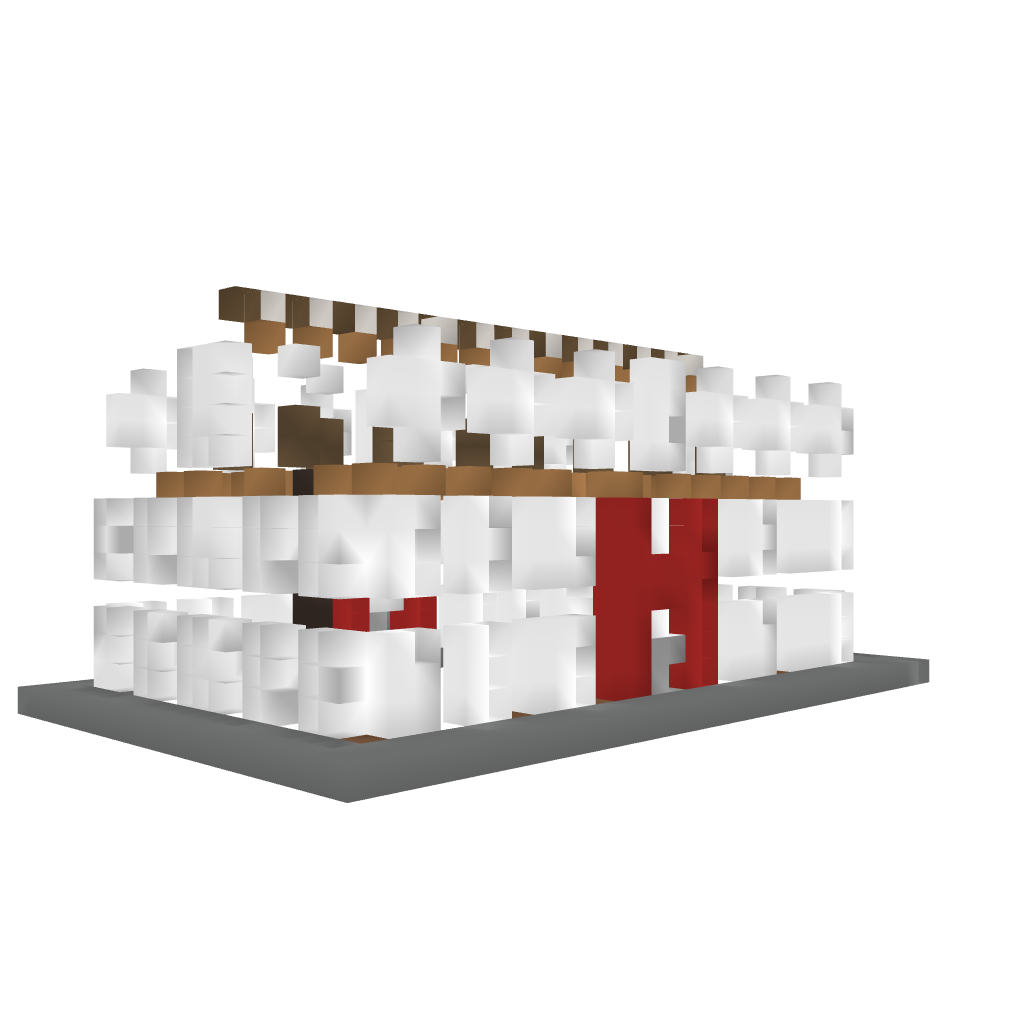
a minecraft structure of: Modern Hospital | 1.7.2